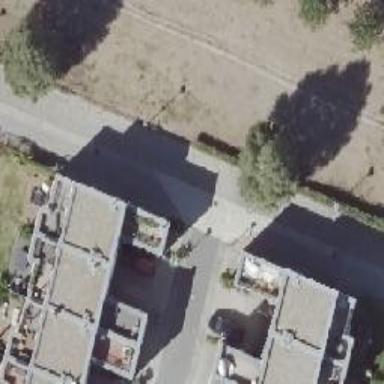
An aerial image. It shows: Living street.